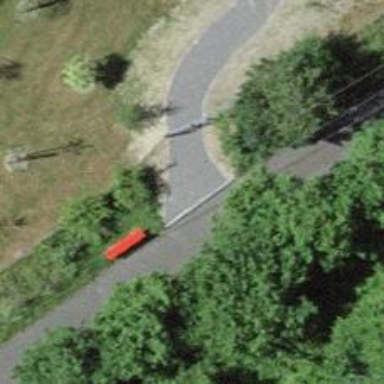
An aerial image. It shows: Red bench.